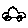
Label: car